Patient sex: M
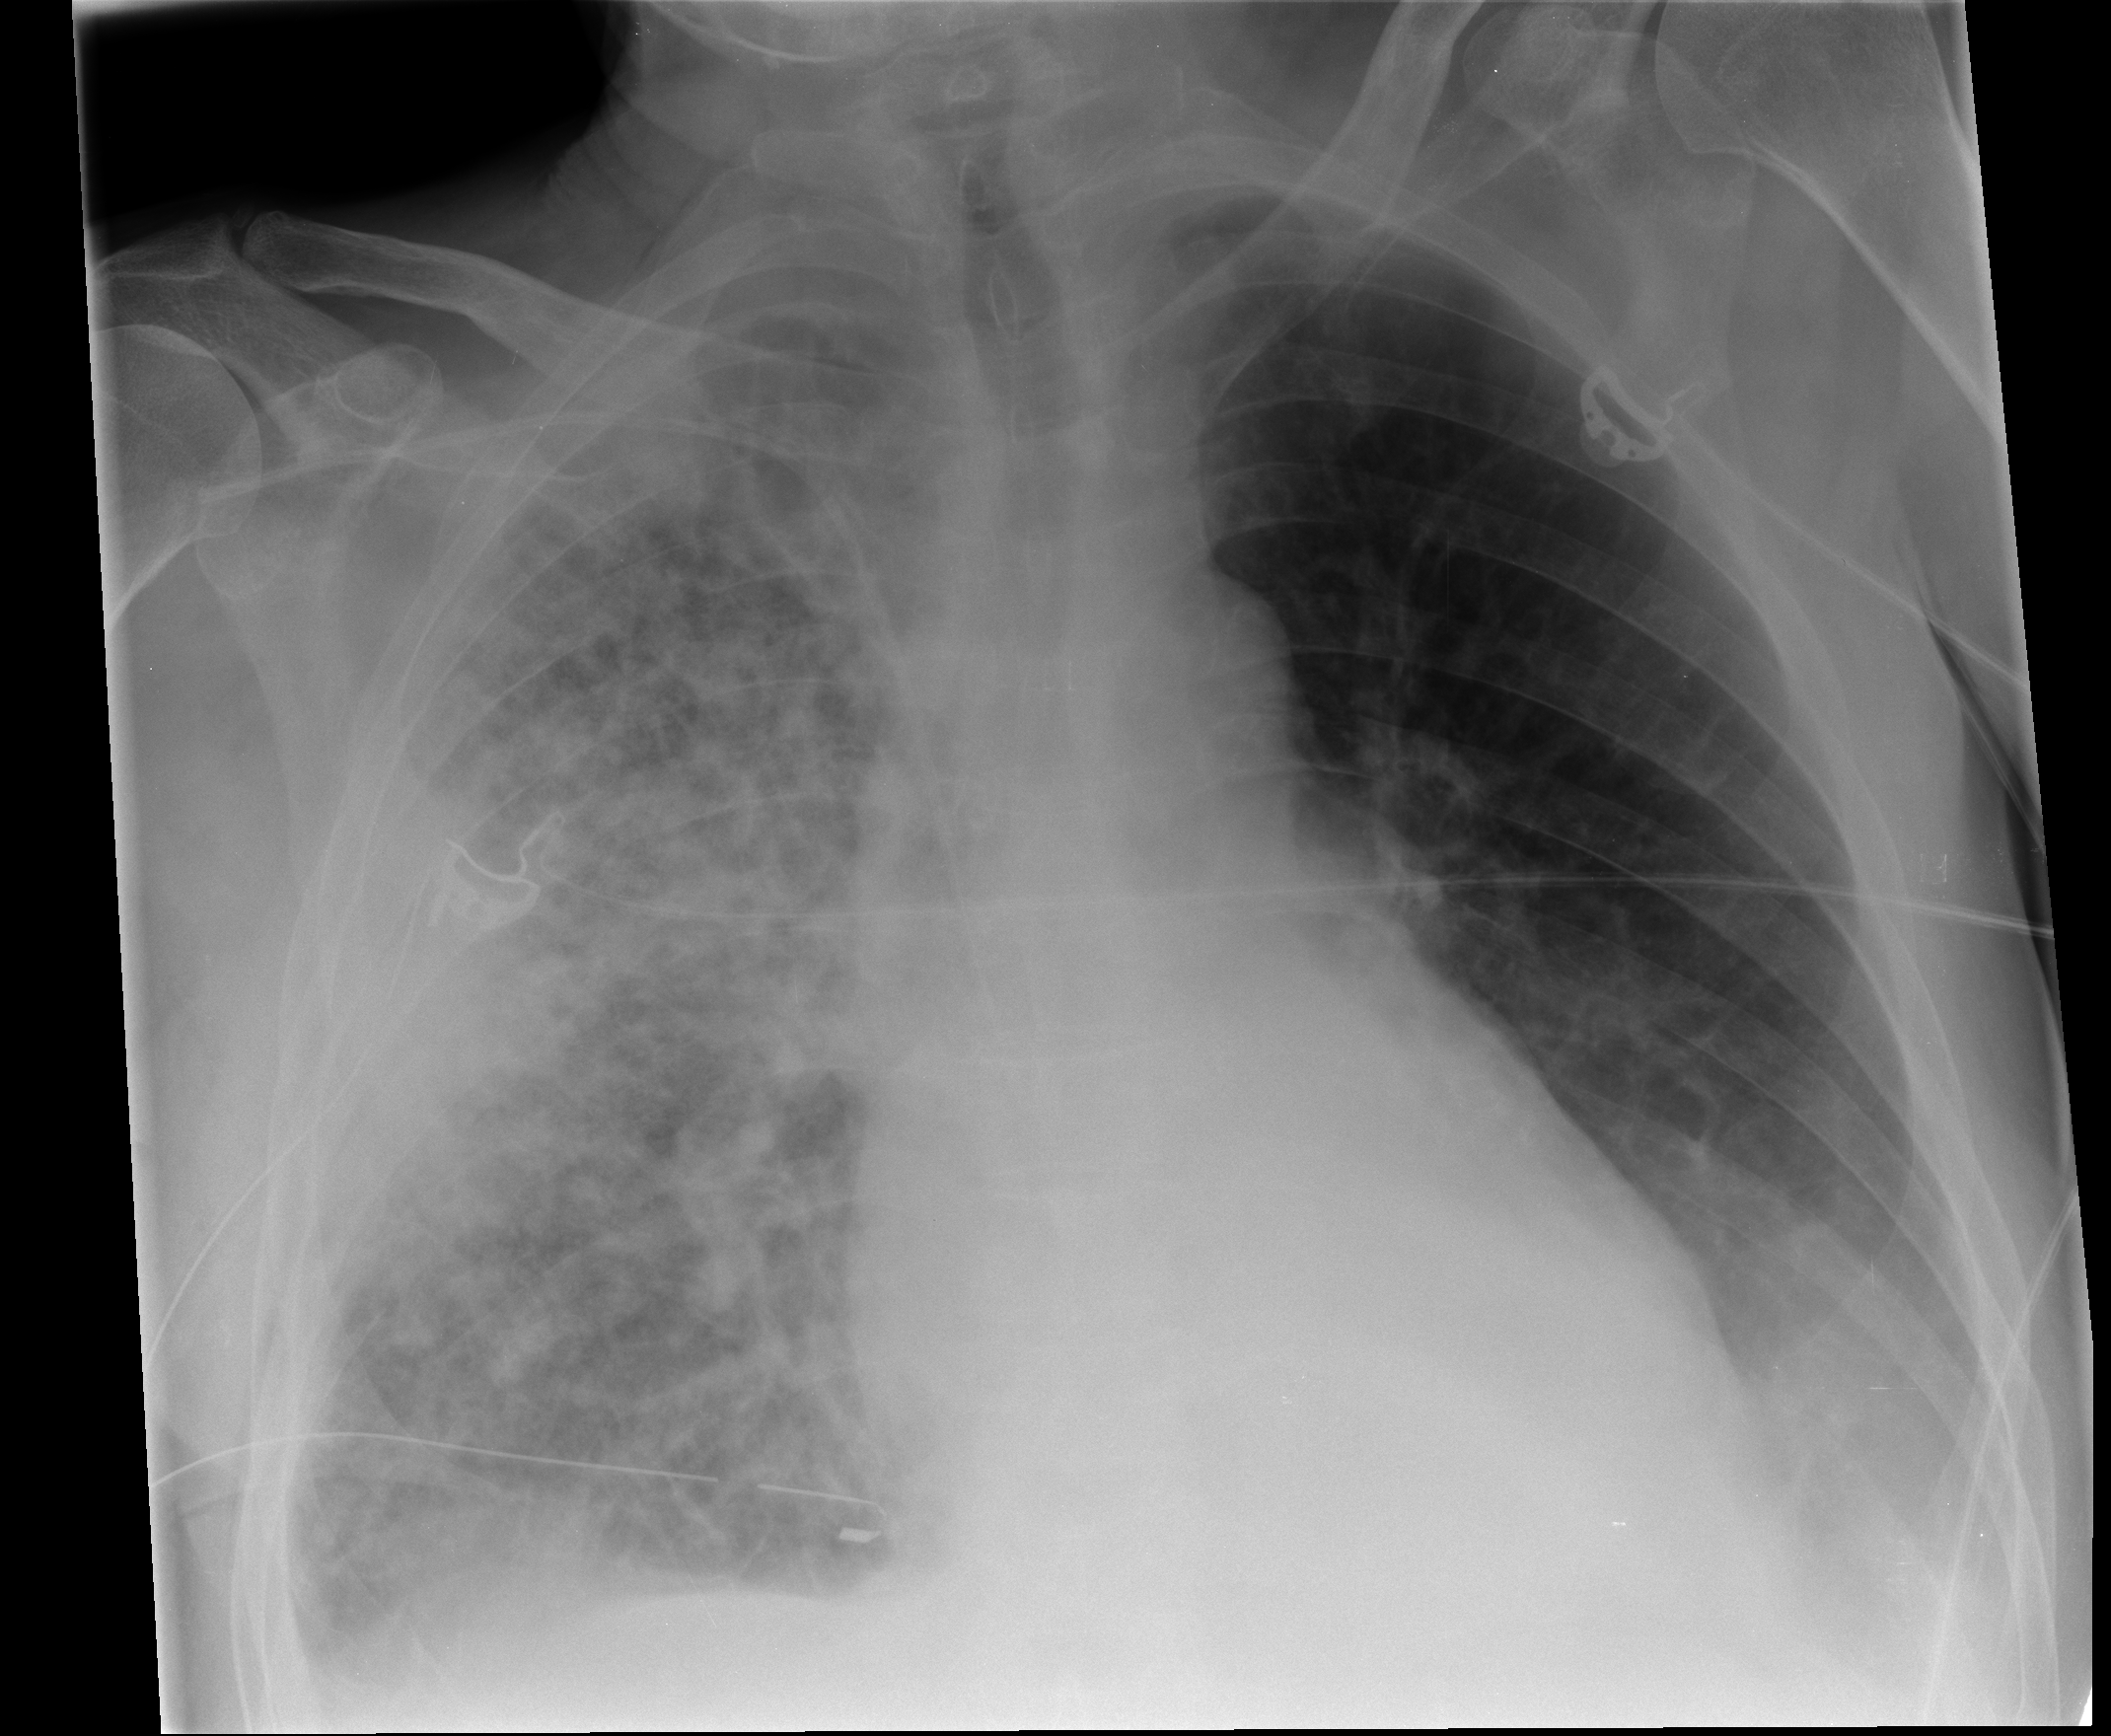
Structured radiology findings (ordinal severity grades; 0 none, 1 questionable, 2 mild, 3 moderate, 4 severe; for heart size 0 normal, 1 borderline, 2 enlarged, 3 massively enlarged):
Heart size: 0
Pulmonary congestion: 1
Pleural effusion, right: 1
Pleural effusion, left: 2
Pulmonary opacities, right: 3
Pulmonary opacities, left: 0
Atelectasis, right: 0
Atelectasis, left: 2